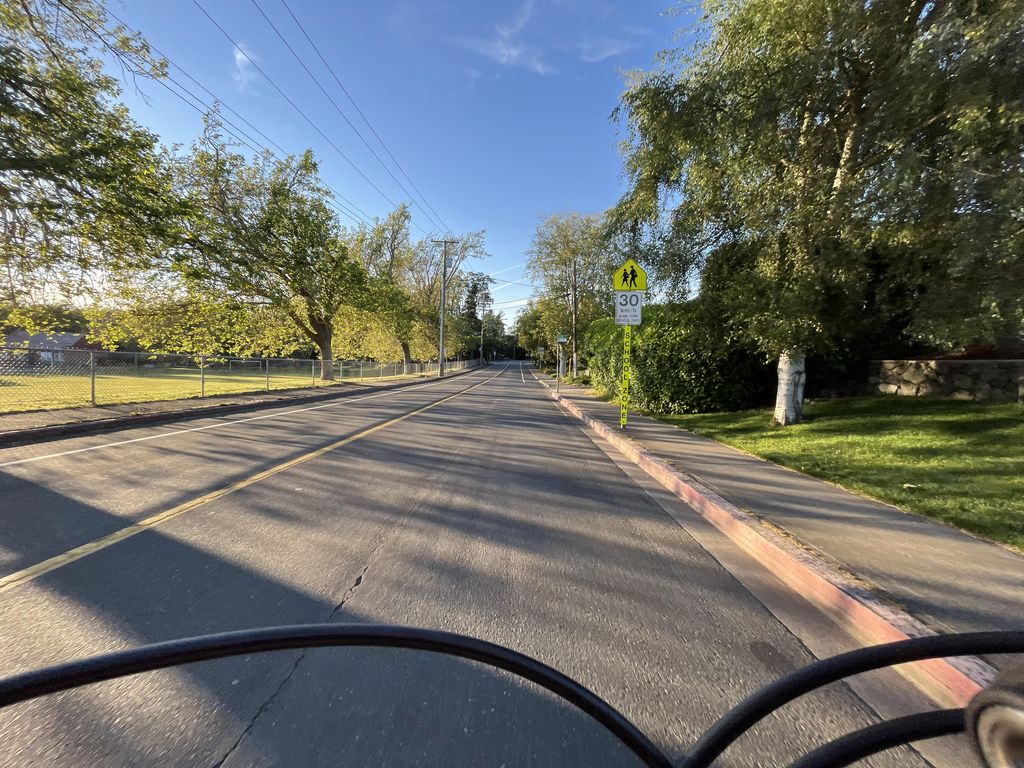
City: victoria